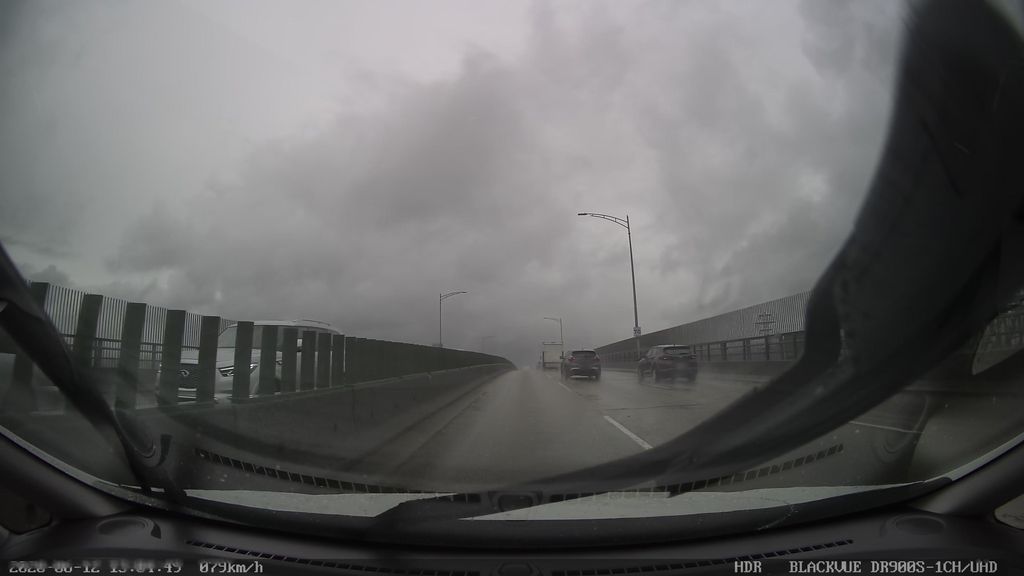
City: vancouver